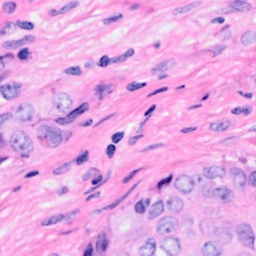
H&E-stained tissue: Breast